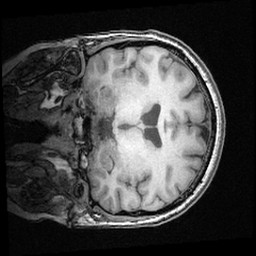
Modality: T1w
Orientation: coronal
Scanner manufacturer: ge
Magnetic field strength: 3 T
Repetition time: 0.008572 s
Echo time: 0.003384 s